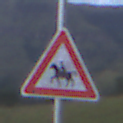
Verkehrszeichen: ReiterRechts
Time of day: SunriseSunset
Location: Outdoor (Nature)
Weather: PartlyCloudy
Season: NotSpecified
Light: Natural